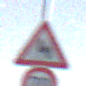
Verkehrszeichen: DoppelkurveZunaechstLinks
Zusatzzeichen unten: Geschwindigkeit70
Umgebung: Outdoor, Nature
Tageszeit: Night
Wetter: Clear
Licht: Natural
Jahreszeit: NotSpecified
Kontrast: HighContrast